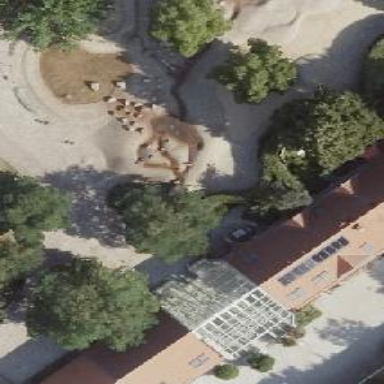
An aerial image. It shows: Playground featuring water channel.